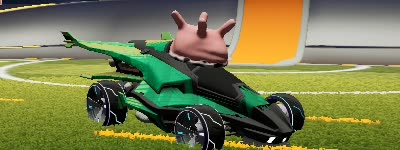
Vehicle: aftershock